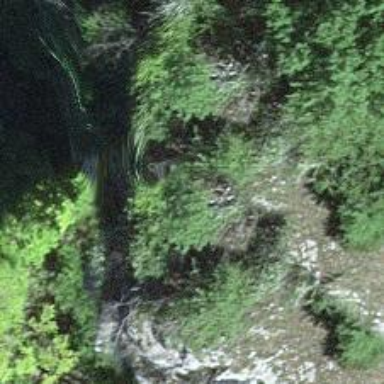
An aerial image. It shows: Cliff in nature.